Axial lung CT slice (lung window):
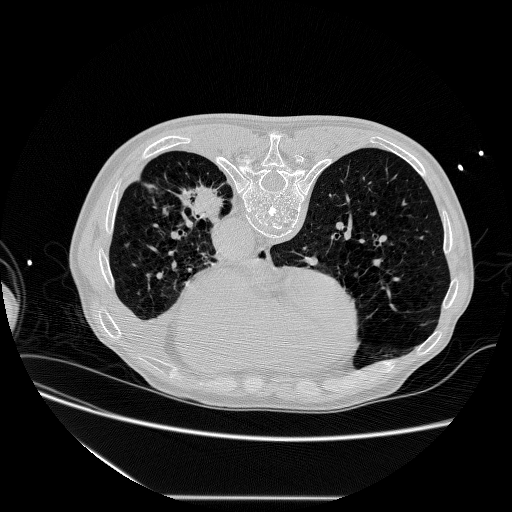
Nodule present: no